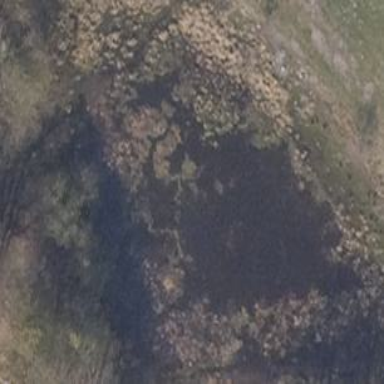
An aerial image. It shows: Peaceful pond surrounded by nature.